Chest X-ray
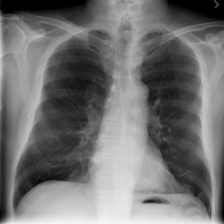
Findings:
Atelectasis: negative
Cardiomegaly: negative
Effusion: negative
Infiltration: negative
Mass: negative
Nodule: negative
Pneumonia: negative
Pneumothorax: negative
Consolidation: negative
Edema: negative
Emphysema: negative
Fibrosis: negative
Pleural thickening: negative
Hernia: negative